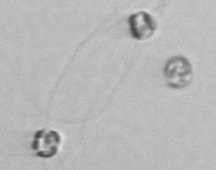
Label: Thalassiosira_sp_aff_mala